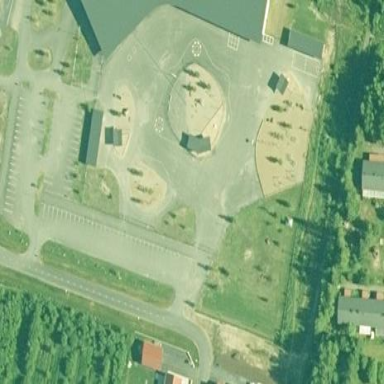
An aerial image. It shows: Parking area.